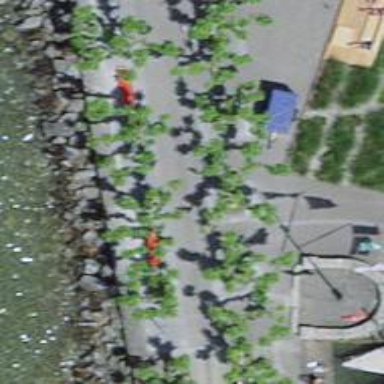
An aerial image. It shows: Avenue of broadleaved trees.